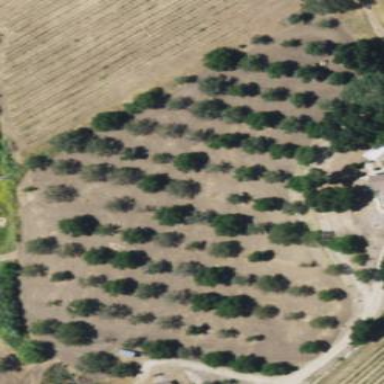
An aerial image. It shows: Orchard.